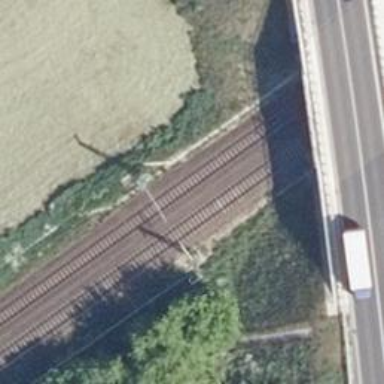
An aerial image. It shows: Milestone along the railway track with catenary mast.